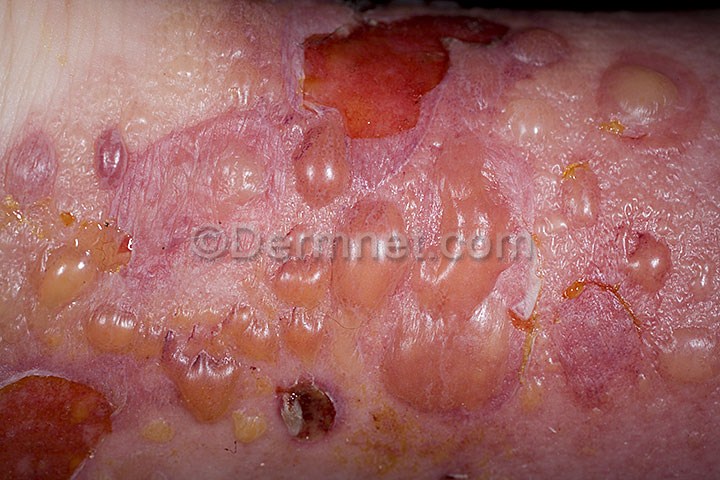
Disease: Poison Ivy Photos and other Contact Dermatitis